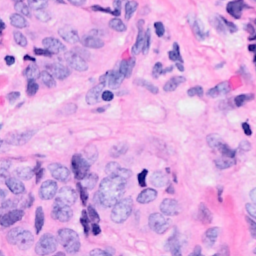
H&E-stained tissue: Breast